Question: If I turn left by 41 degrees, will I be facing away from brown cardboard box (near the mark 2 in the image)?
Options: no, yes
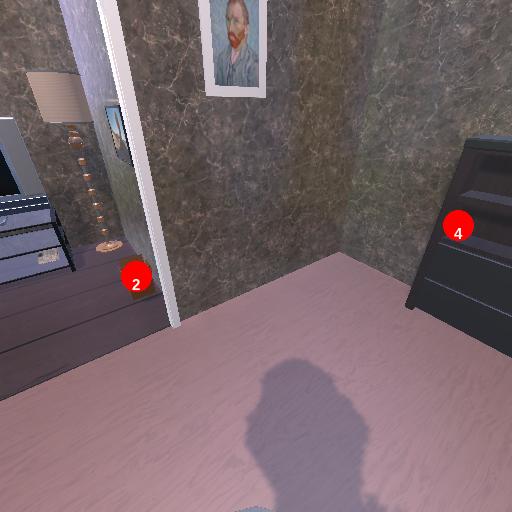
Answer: no